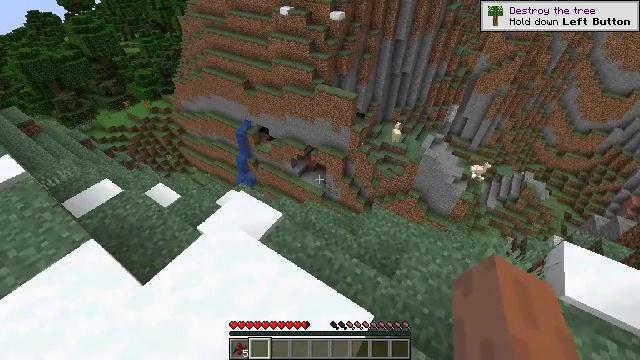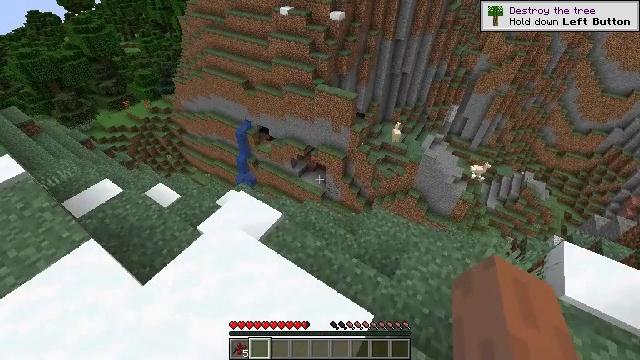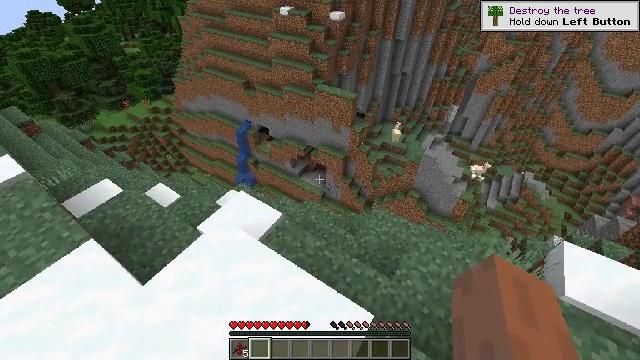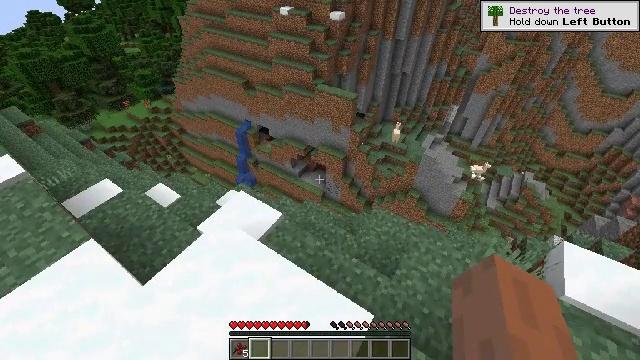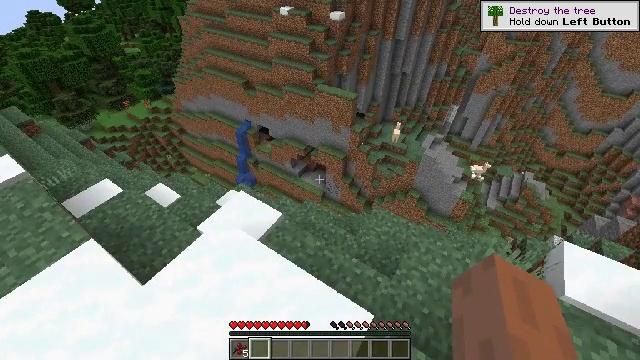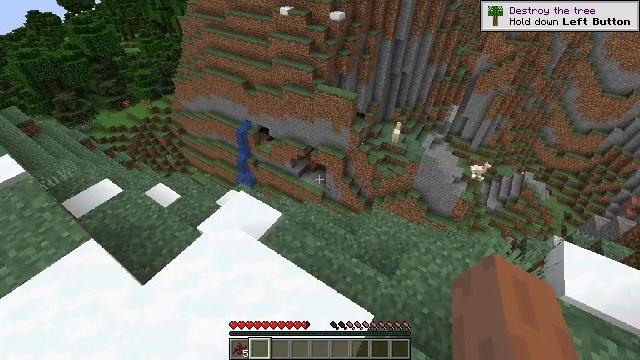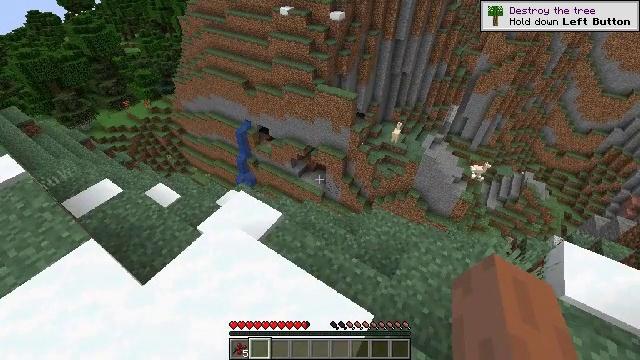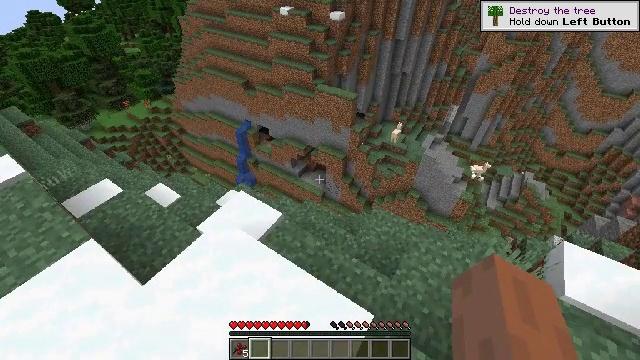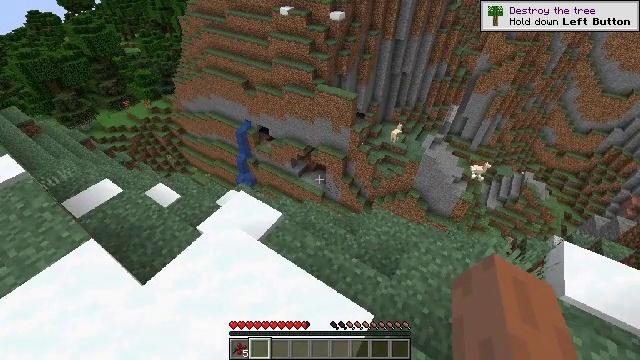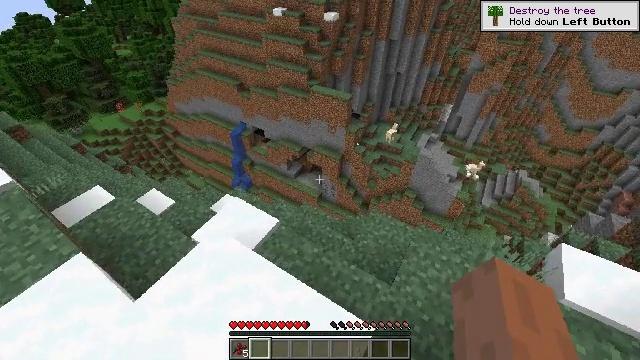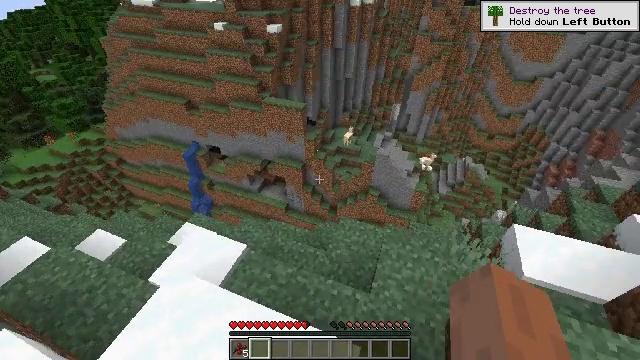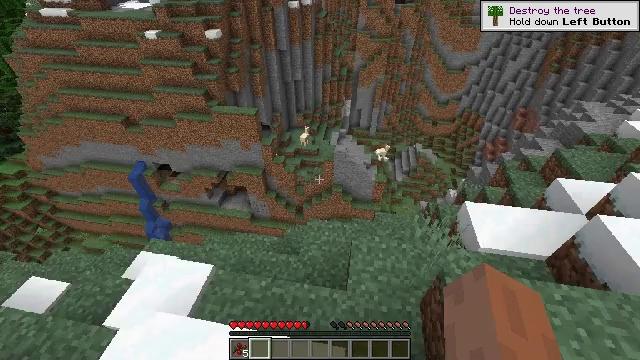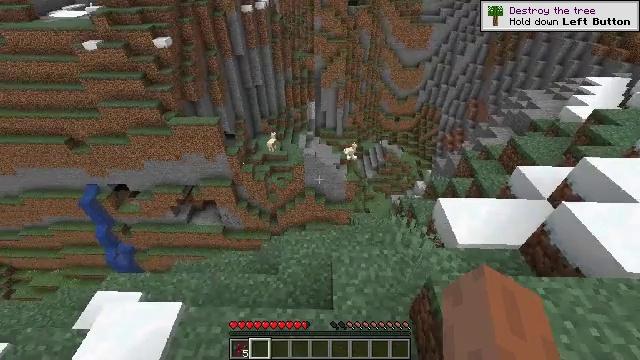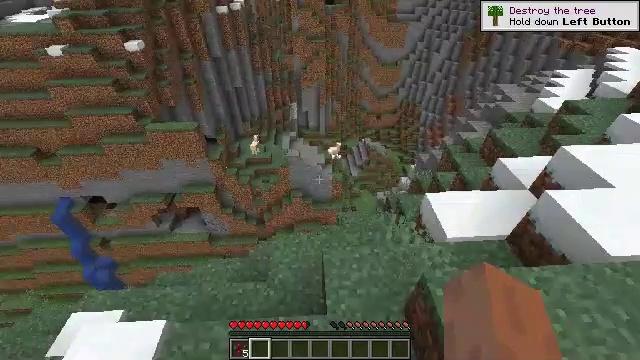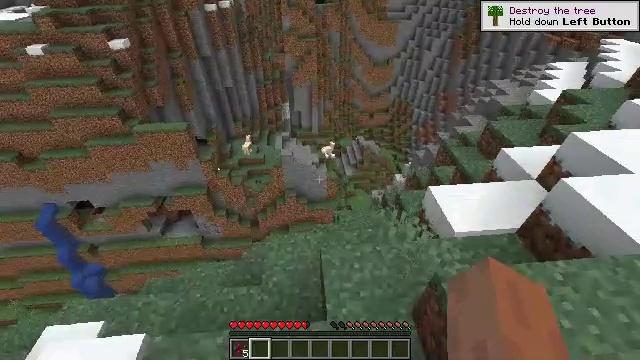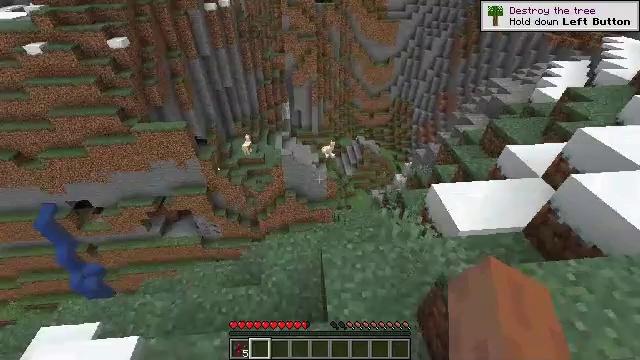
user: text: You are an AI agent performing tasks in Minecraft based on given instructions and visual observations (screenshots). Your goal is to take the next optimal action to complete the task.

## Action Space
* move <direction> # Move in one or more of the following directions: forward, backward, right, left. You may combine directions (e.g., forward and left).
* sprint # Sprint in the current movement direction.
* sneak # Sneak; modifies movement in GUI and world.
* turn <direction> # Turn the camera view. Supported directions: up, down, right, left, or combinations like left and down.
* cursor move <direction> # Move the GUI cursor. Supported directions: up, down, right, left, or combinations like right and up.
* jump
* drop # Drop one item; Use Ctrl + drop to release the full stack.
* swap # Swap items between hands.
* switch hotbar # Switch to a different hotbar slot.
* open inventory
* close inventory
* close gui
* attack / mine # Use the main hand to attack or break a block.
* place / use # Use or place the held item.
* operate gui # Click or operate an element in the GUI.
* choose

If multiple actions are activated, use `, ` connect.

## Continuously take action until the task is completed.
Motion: motion action
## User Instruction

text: Kill the llama.
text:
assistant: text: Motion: no_op
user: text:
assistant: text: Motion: no_op
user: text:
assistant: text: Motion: no_op
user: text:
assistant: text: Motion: no_op
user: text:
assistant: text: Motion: no_op
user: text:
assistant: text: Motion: no_op
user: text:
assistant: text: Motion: no_op
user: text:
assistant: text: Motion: no_op
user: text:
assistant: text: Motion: move forward, turn right
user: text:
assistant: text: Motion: move forward, turn right and up
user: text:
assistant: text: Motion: move forward, turn right
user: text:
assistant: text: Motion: move forward, turn right
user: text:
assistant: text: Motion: move forward, turn right
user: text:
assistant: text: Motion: move forward, turn right
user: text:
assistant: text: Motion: move forward
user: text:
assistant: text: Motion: move forward
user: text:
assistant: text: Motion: move forward
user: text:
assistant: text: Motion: move forward
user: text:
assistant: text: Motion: move forward
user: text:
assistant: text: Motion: move forward
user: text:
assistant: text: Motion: move forward
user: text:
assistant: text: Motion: no_op
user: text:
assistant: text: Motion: no_op
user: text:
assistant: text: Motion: no_op
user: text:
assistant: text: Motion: move forward
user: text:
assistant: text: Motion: move forward
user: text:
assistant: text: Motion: move forward
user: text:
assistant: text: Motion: move forward
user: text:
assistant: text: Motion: move forward
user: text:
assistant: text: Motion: move forward